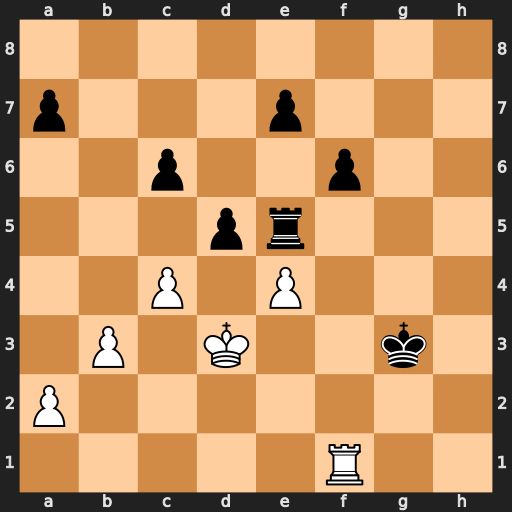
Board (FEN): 8/p3p3/2p2p2/3pr3/2P1P3/1P1K2k1/P7/5R2
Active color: w
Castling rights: -
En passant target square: -
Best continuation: exd5 cxd5 c5